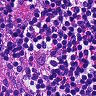
Metastatic tissue present: no